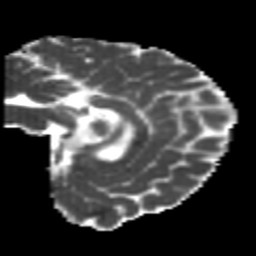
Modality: MD
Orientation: sagittal
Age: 21
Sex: female
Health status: healthy
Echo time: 0.074 s